Field crop: tomato
Growth stage: 2
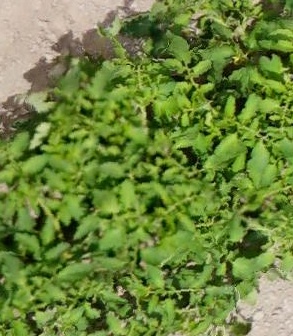
Species: tomato